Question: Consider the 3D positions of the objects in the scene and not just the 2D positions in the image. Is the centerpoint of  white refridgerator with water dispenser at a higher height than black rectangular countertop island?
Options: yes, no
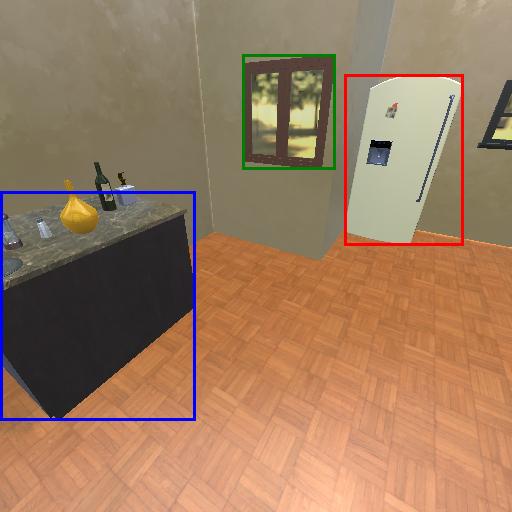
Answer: yes